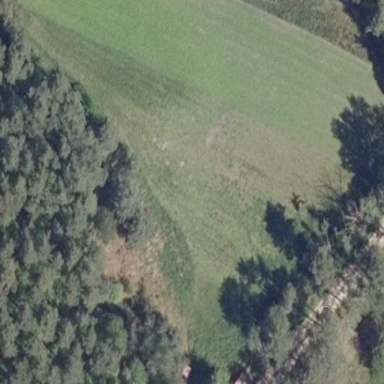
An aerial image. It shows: Beautiful meadow.